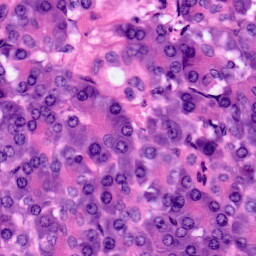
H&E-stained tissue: Pancreatic